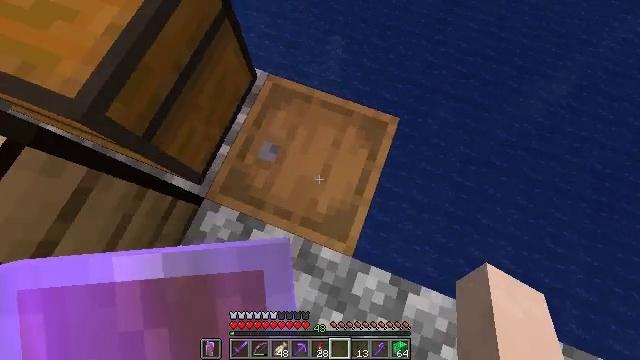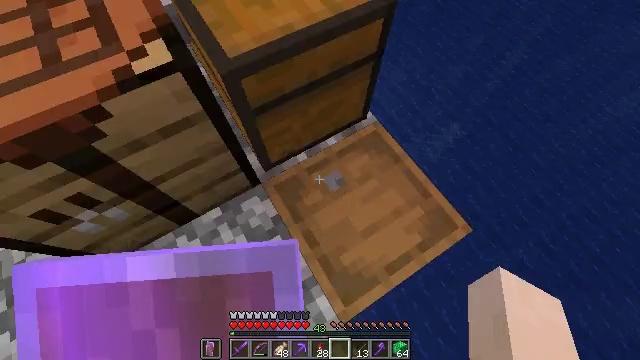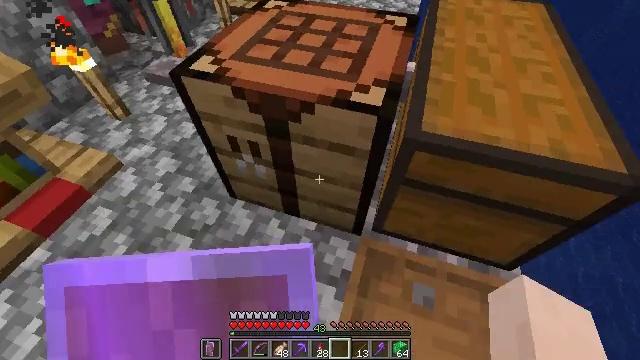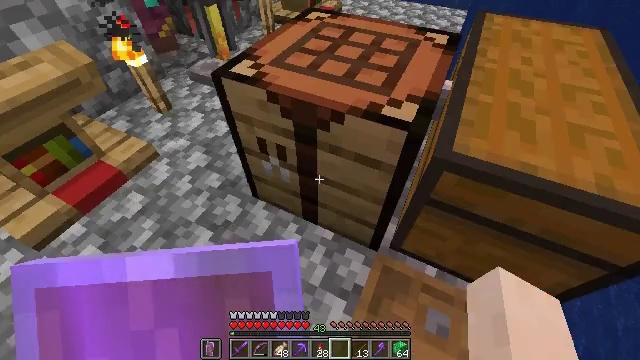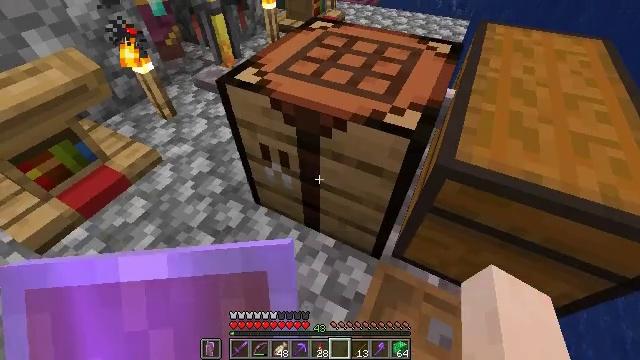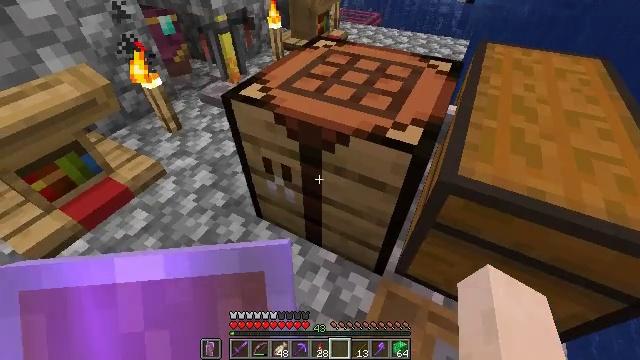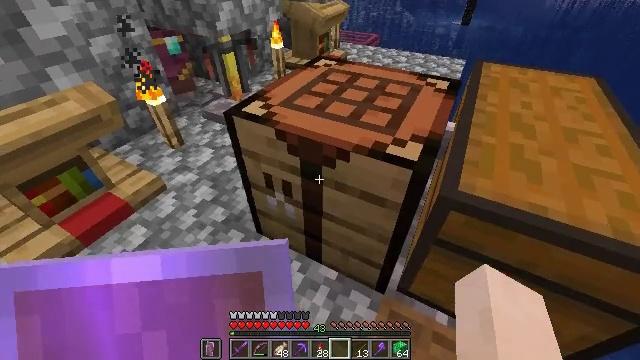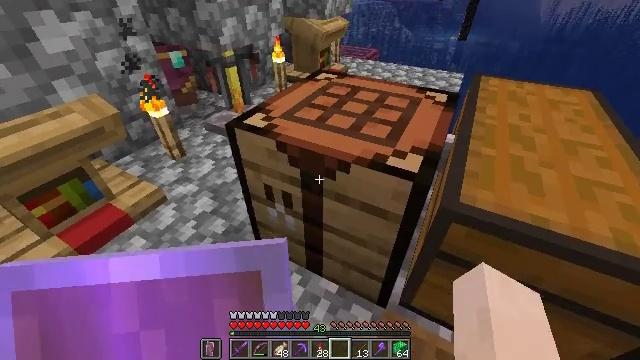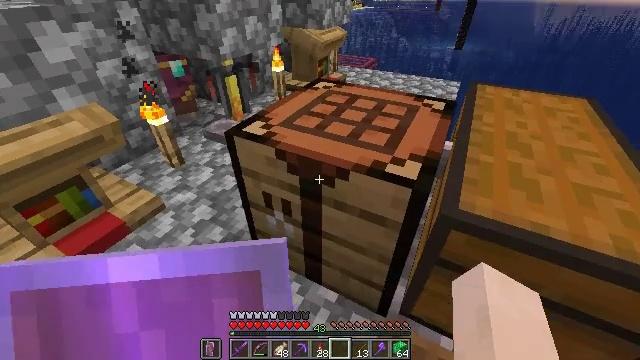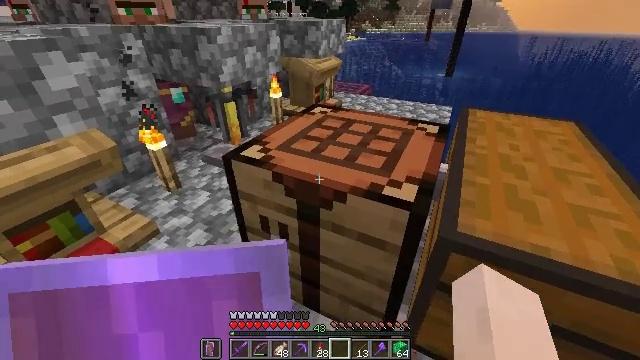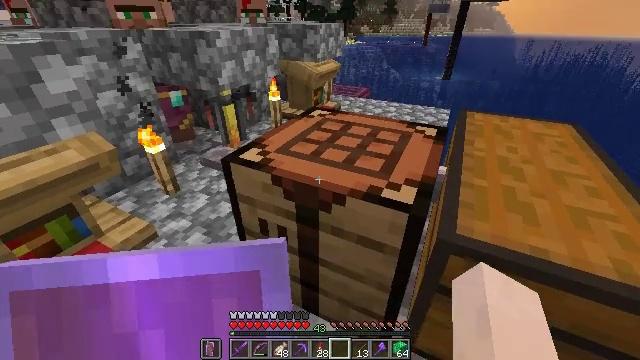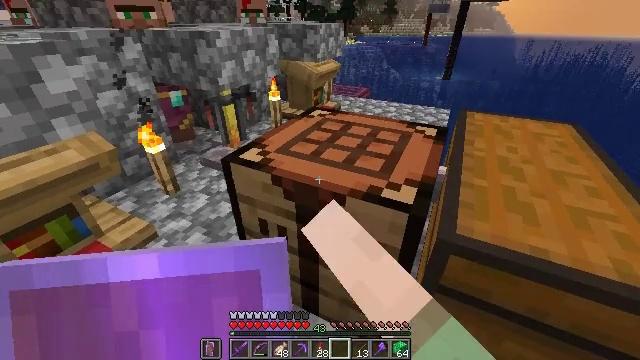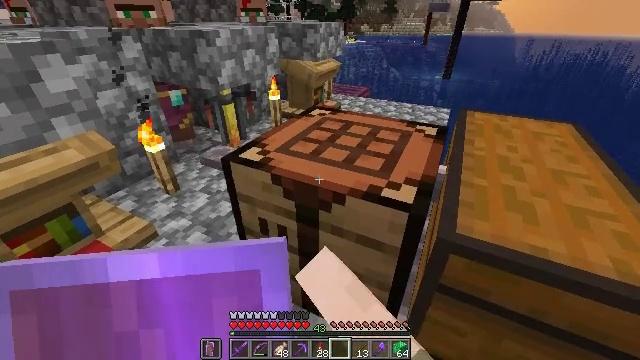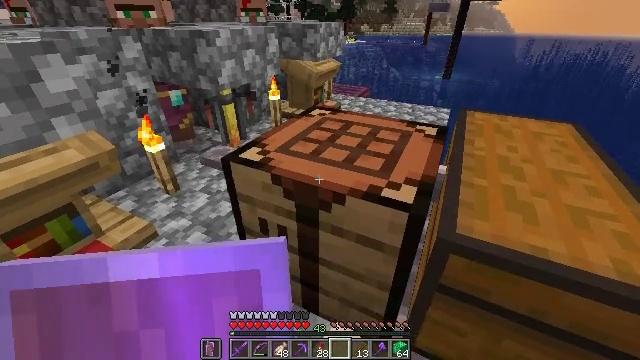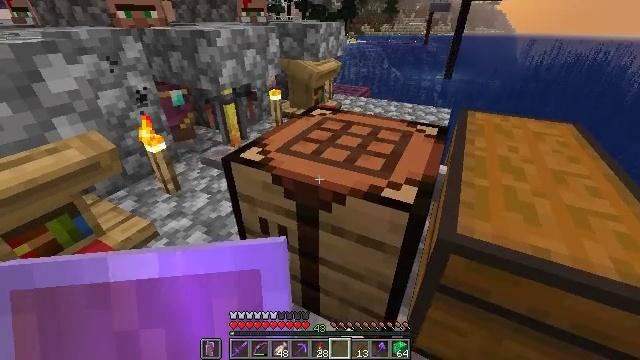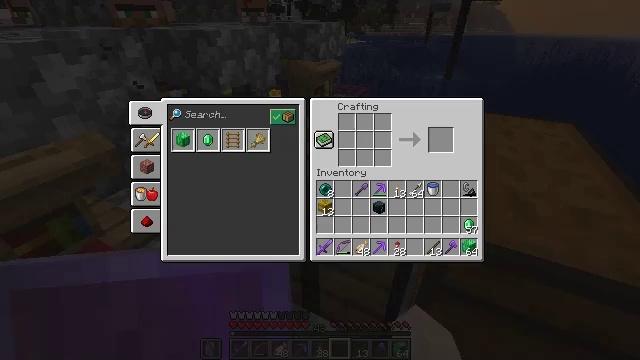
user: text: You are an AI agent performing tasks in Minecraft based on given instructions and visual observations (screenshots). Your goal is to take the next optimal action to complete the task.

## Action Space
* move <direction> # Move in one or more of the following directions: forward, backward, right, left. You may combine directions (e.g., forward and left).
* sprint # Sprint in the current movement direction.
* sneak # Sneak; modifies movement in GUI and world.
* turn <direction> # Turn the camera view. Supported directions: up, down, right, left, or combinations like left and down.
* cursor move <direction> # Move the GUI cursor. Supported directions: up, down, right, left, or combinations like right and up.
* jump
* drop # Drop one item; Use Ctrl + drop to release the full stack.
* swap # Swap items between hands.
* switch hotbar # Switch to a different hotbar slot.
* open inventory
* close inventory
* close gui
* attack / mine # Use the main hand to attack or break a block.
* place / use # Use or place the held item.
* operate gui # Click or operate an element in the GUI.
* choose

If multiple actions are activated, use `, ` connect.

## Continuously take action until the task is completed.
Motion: motion action
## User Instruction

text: Interact with the crafting table to make an emerald block.
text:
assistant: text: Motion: turn left and up
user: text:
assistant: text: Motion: turn left and up
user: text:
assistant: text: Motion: turn left and up
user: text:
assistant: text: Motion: turn up
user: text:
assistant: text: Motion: turn up
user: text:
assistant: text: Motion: turn up
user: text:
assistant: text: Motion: turn up
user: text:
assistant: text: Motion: turn up
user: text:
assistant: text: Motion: turn up
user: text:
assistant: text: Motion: use / place
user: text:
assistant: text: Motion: use / place
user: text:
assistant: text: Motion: use / place
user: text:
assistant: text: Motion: no_op
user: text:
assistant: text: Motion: no_op
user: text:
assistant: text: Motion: no_op
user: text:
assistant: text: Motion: turn left
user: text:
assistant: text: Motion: turn left
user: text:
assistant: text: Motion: turn left
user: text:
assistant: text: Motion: turn left and up
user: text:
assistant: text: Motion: turn left
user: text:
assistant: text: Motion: no_op
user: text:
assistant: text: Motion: sneak, turn left and up
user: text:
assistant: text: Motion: sneak, turn left and up
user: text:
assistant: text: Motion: sneak
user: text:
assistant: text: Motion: sneak, turn left
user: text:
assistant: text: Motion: sneak, turn left
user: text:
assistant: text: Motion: sneak, turn left
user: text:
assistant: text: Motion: sneak
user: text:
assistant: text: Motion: sneak
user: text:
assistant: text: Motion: sneak